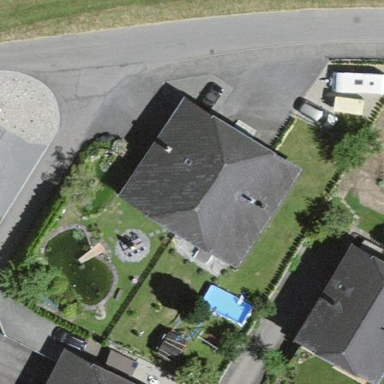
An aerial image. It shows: Residential building.